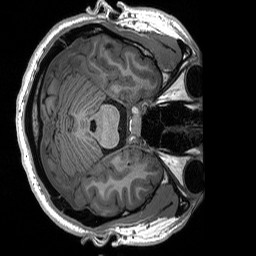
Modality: T1w
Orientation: axial
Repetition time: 8 s
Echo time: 0.066 s